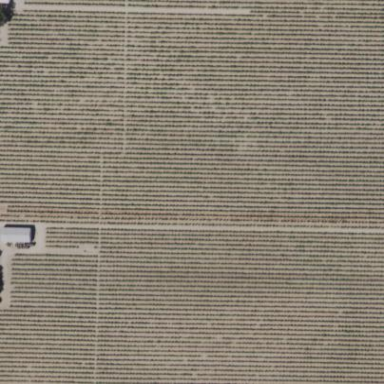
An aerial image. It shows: Beautiful vineyard in the countryside.